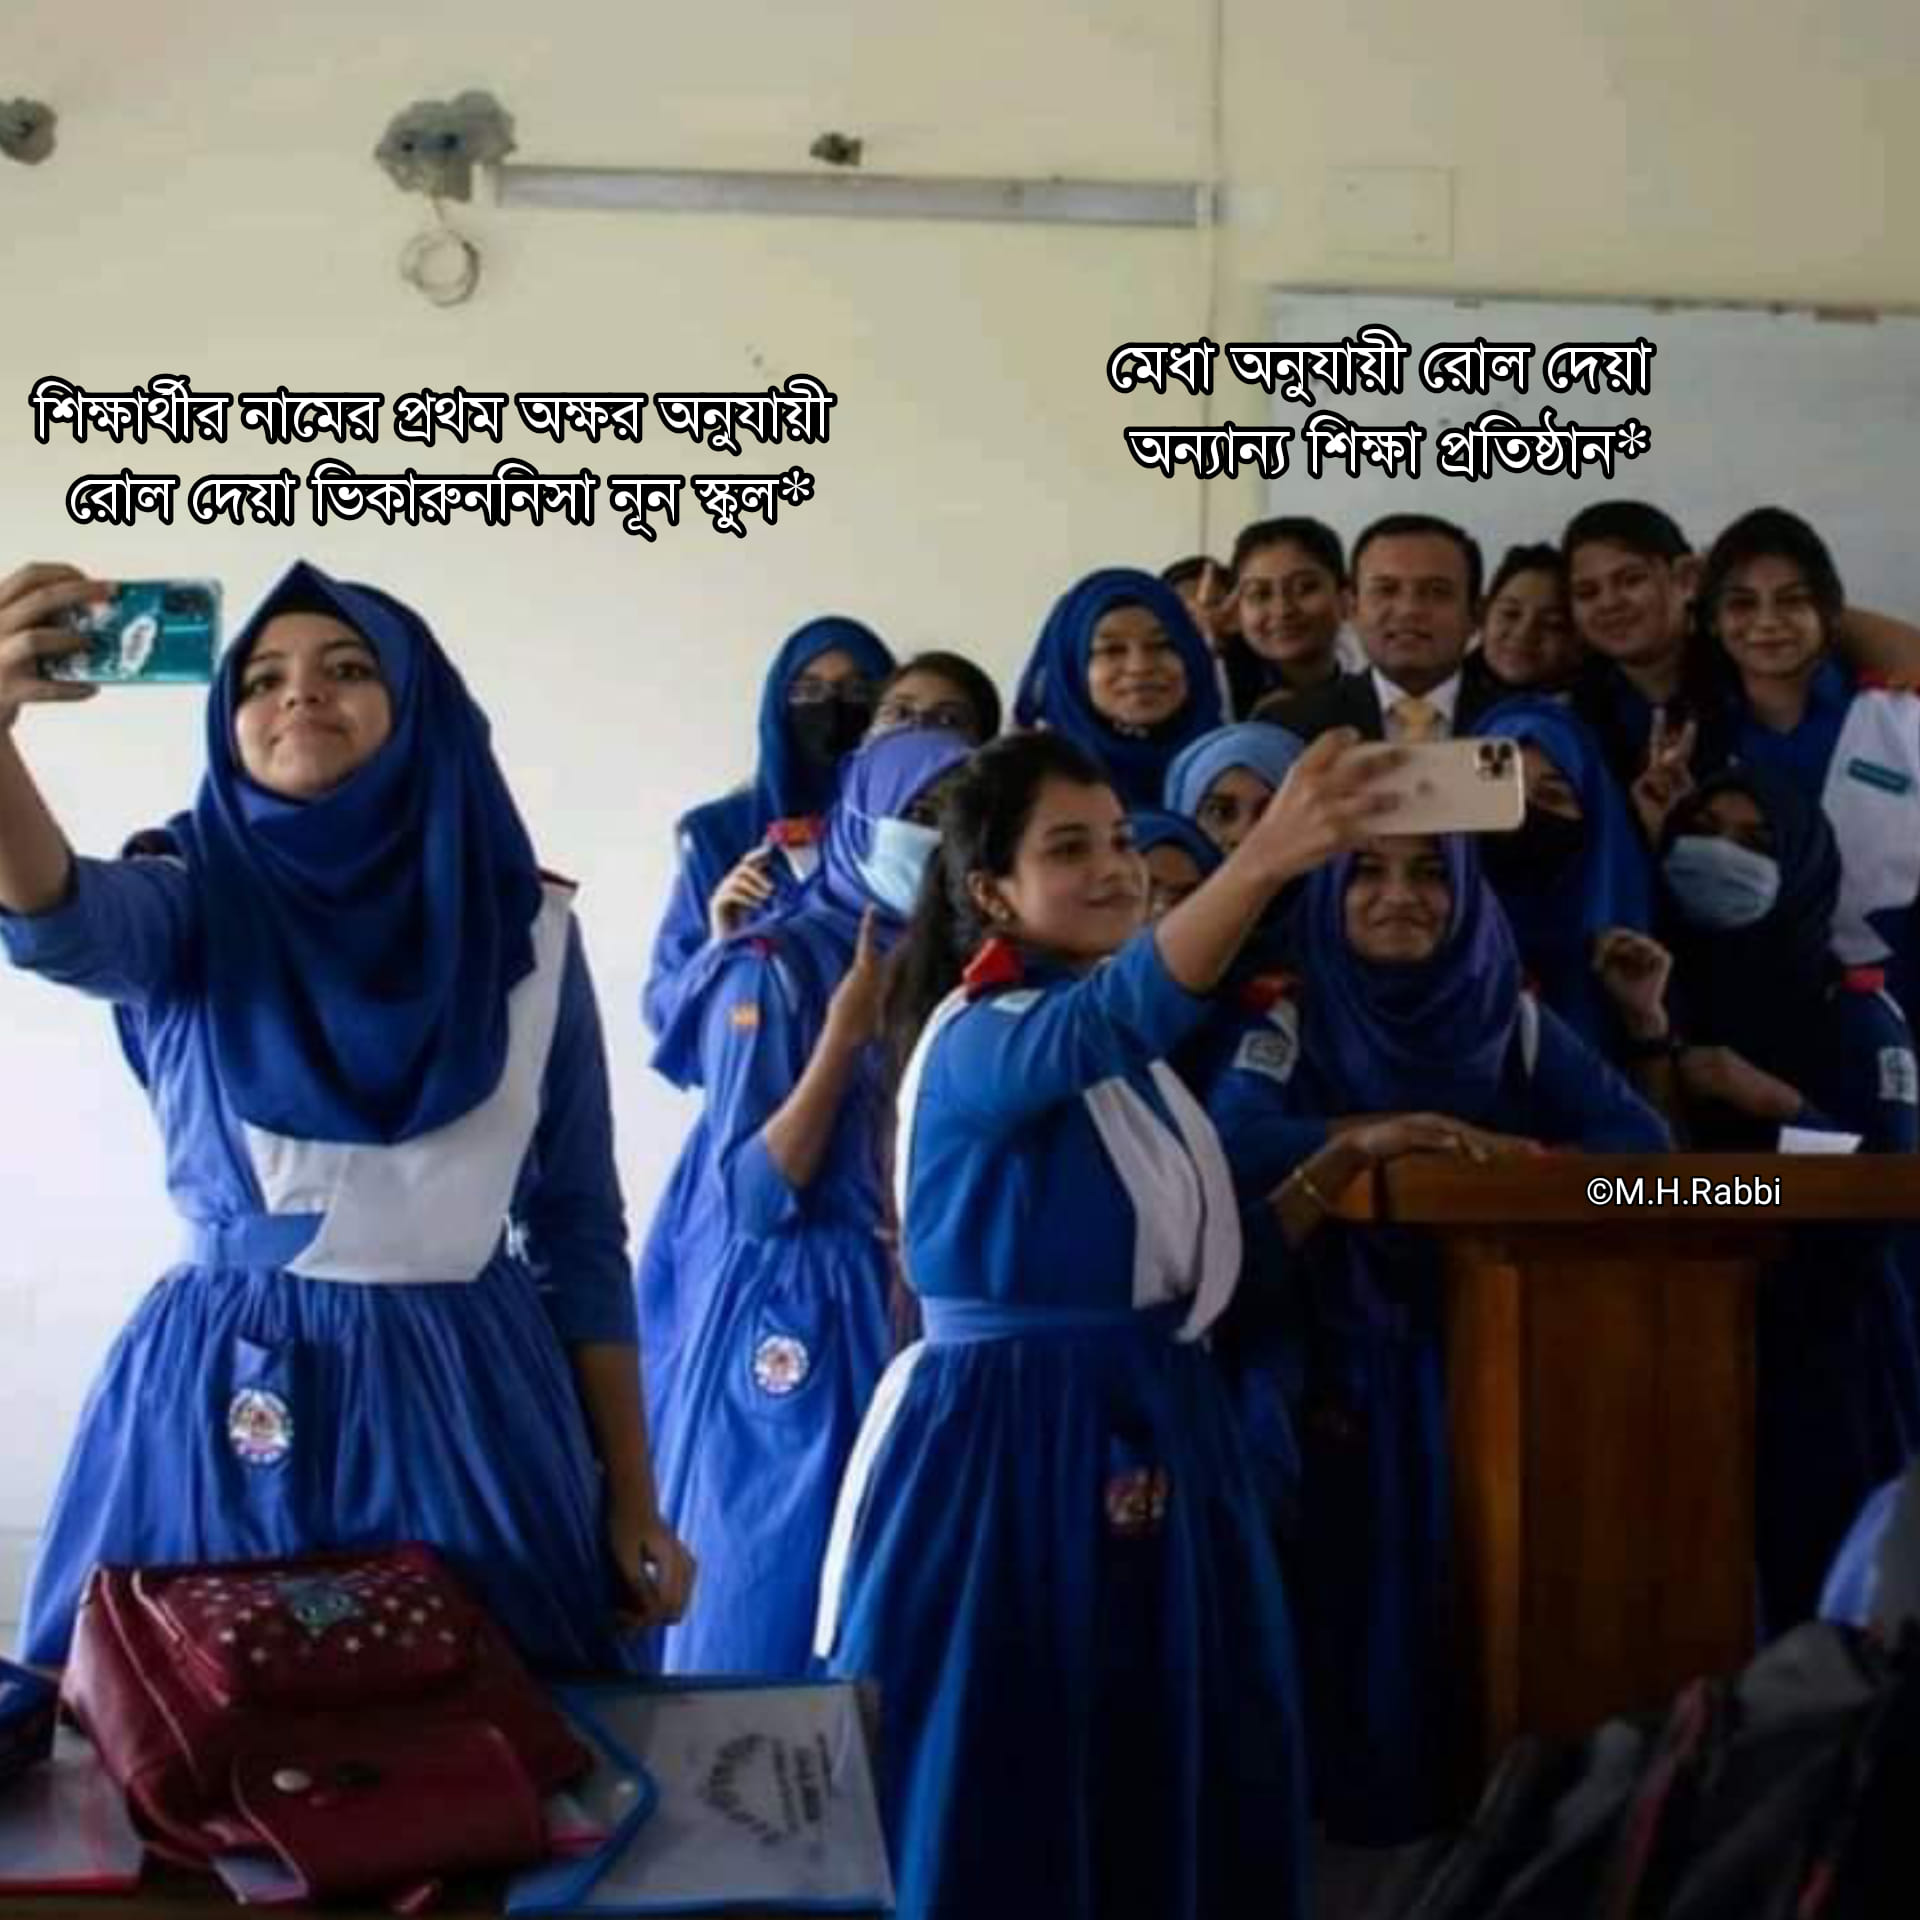
Caption: শিক্ষার্থীর নামের প্রথম অক্ষর অনুযায়ী রোল দেয়া ভিকারুননিসা  নূন স্কুল*     মেধা অনুযায়ী রোল দেয়া অন্যান্য শিক্ষা প্রতিষ্ঠান*
Label: non-hate